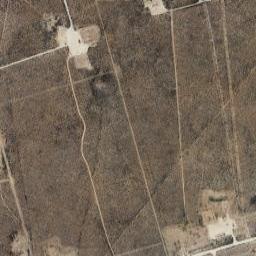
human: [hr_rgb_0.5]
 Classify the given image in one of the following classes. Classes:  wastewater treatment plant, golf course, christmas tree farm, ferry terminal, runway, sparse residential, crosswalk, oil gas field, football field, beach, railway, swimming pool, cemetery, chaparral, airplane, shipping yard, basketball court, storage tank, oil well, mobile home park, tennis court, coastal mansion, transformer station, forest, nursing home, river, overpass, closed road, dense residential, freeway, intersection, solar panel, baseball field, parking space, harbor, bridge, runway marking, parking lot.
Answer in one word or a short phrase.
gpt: oil gas field